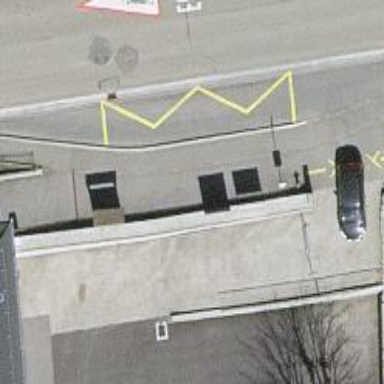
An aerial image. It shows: Bus stop with platform for public transport.